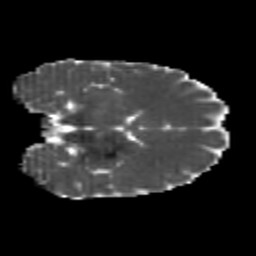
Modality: MD
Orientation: coronal
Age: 23
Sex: female
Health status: healthy
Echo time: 0.074 s